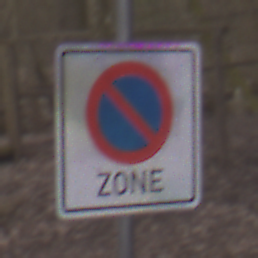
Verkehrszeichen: BeginnEingeschraenktesHalteverbotZone
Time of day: MorningAfternoon
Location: Outdoor (Nature)
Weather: Overcast
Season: Autumn
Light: Natural